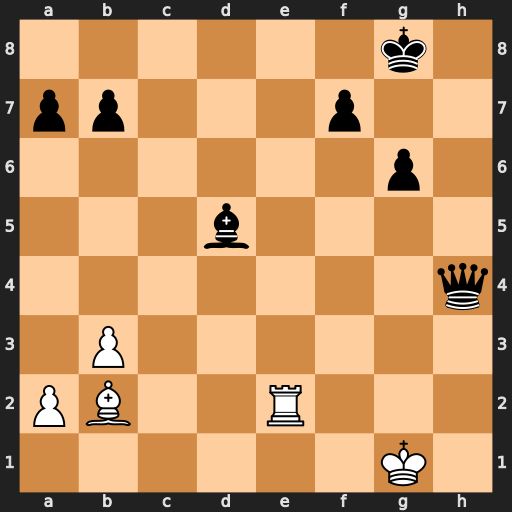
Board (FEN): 6k1/pp3p2/6p1/3b4/7q/1P6/PB2R3/6K1
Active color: w
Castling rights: -
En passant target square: -
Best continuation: Re8+ Kh7 Rh8#